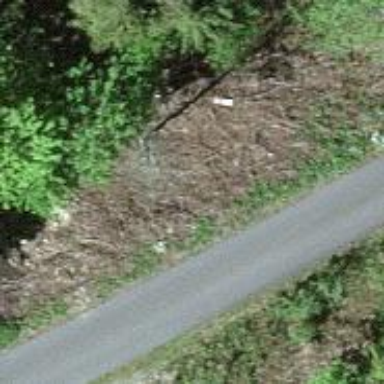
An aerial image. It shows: Unclassified road with asphalt surface. The track type is grade 1.